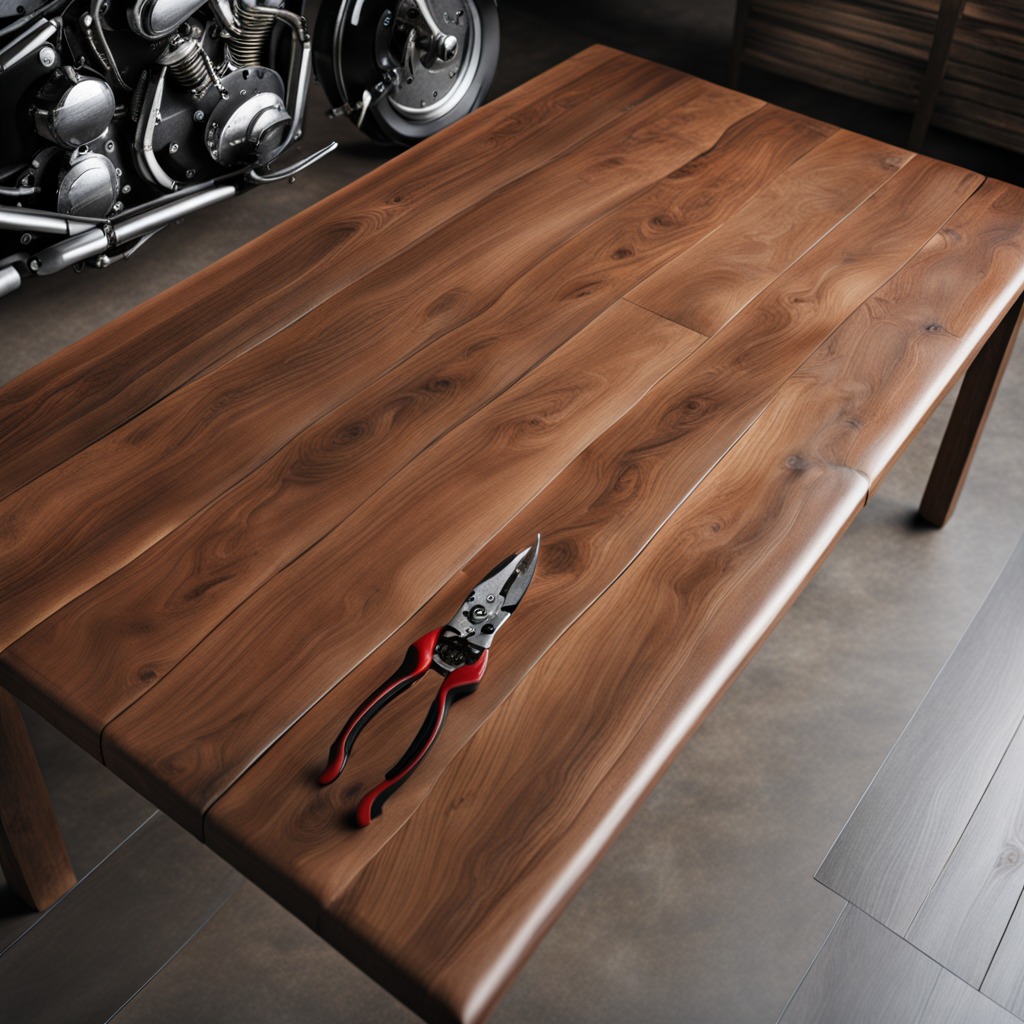
A plier is lying on the oil-spilled wooden table in a vintage motorcycle garage.